Question: I'm working on a project where I'm using an SDK that provides things I need via some classes. I've named these 'ProviderProvider' and 'Provider', that grant access to 'OneThing' that is an 'IThing'.
An example is shown here
.
My question is: What is the correct (or best) way to show that the 'Model' provides the list of 'OneThing's to the 'View' through those classes?
1. Do you show this explicitly as in my example, by drawing a dependency arrow from Model to OneThing? That doesn't seem right to me and quickly becomes visually cluttered.
2. Do you not explicitly define that relationship, but is it simply implicitly defined through the other relationships?
3. Do you define that relationship semi-explicitly through attributes, notes or some other way?
What relations and attributes should I add/remove specifically and why?
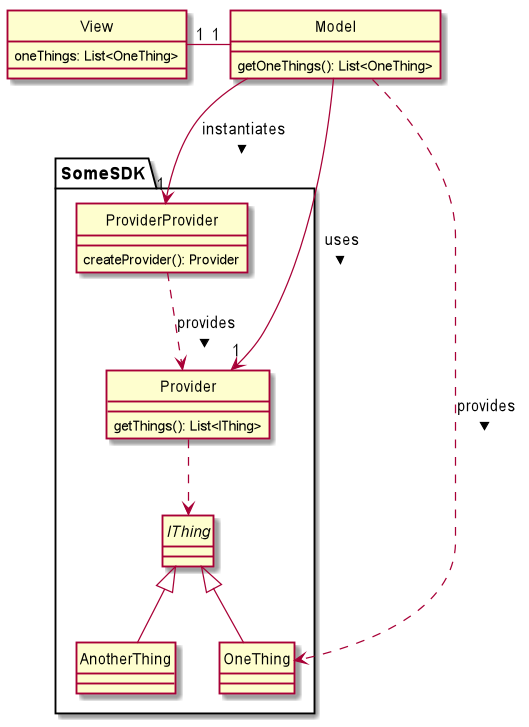
Answer: You already have the implicit relationship since you use this class as a type of data returned by Model so you do not need to add that relationship explicitly.
It may be useful though, especially for classes that are core in the system, to add a diagram with dependencies only. Then you don't care about relationships between other classes, you only show on one diagram all classes that depend on the core one (it may be even more than one diagram).
One hint - in Case tool (like EA) even if you don't intend to show the relationship on the diagram since it is indicated implicitly it is still good to create the explicit dependency and just remove the arrow. This will support the traceability through tools like traceability matrix or dependency tree.